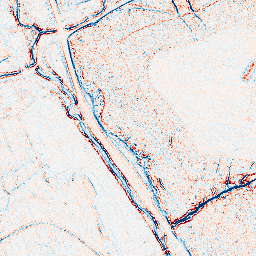
Category: edge_preserving
Decomposition family: bilateral
Decomposition parameters: d: 5
sigma_color: 75
sigma_space: 150
Upsampling method: quadratic
Upsampling parameters: scale: 8
Upsampling scale: 8